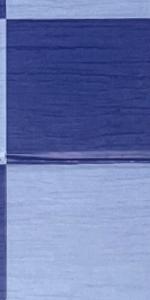
Label: Empty